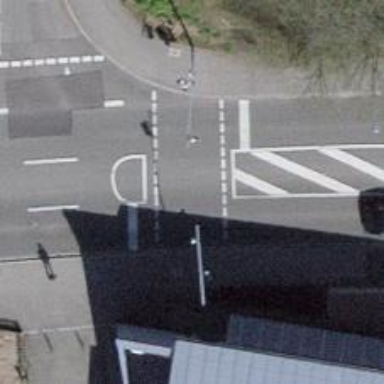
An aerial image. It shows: Pedestrian crossing equipped with traffic signals.